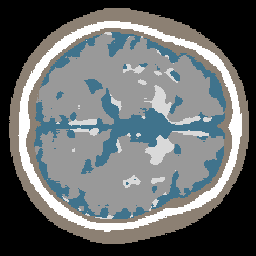
Label: no_lesion